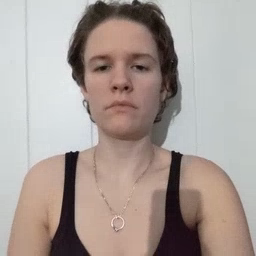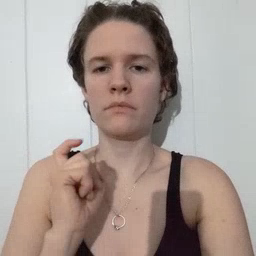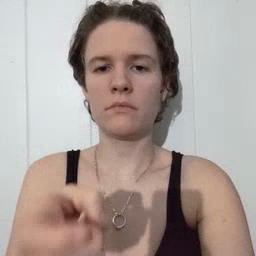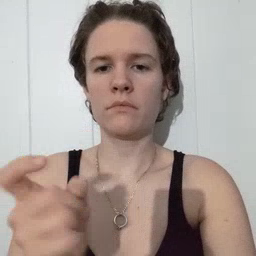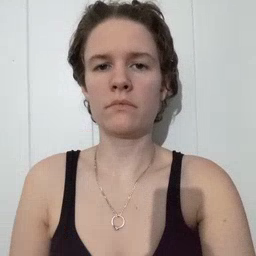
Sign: give